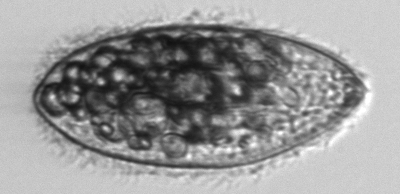
Label: Euplotes_morphotype1